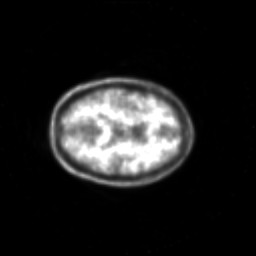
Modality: PET
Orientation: axial
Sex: female
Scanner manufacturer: siemens